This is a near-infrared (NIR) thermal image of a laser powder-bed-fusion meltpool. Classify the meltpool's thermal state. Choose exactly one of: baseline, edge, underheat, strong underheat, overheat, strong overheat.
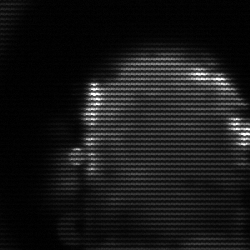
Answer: baseline